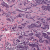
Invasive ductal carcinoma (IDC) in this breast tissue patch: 1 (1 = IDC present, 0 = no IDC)